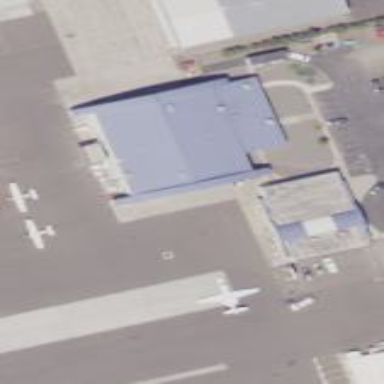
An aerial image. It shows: Hangar located at airport.